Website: crate-barrel
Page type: review-order
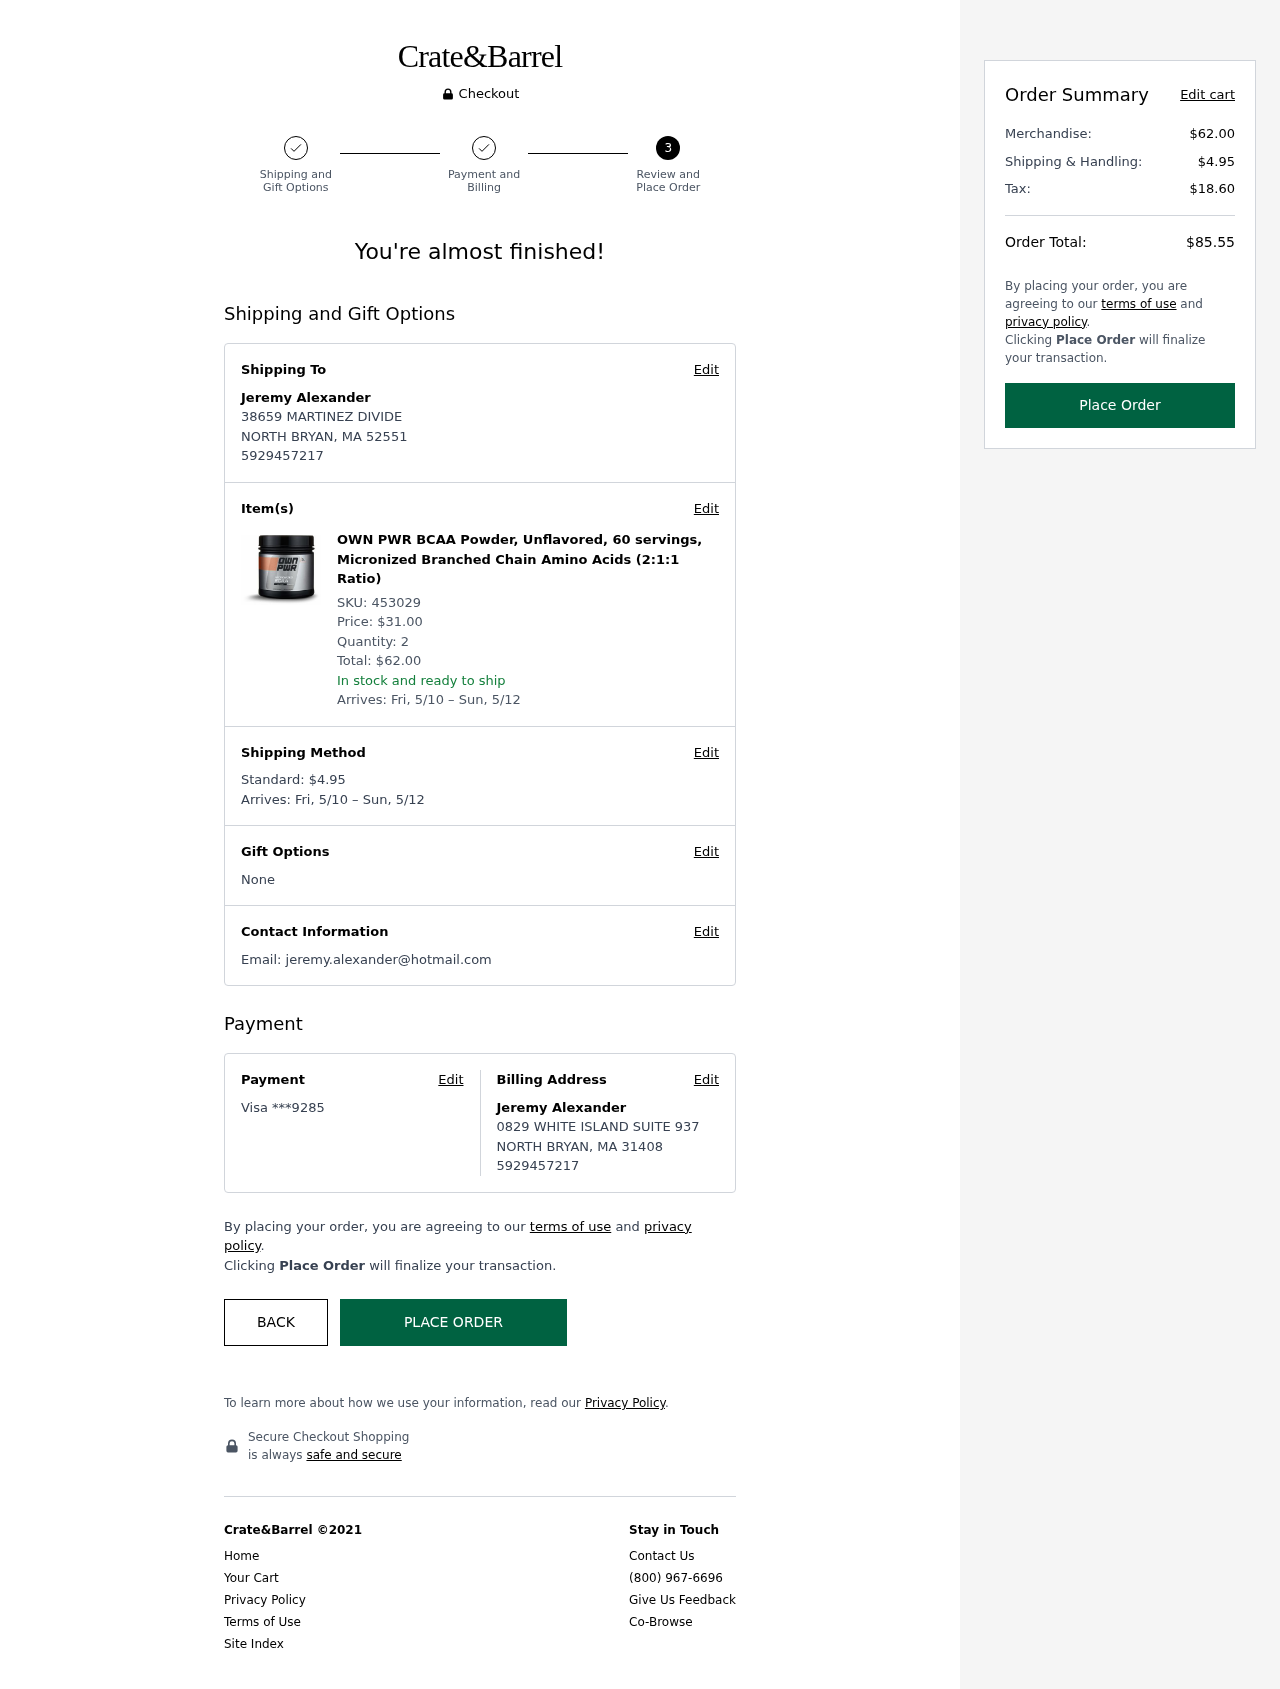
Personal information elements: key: PII_CARD_LAST4
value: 9285
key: PII_CARD_TYPE
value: Visa
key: PII_CITY_STATE_ZIP
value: NORTH BRYAN, MA 52551
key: PII_CITY_STATE_ZIP2
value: NORTH BRYAN, MA 31408
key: PII_EMAIL
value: jeremy.alexander@hotmail.com
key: PII_FULLNAME
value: Jeremy Alexander
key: PII_FULLNAME2
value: Jeremy Alexander
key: PII_PHONE
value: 5929457217
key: PII_PHONE2
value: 5929457217
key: PII_STREET
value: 38659 MARTINEZ DIVIDE
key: PII_STREET2
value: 0829 WHITE ISLAND SUITE 937
Product elements: key: PRODUCT1_NAME
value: OWN PWR BCAA Powder, Unflavored, 60 servings, Micronized Branched Chain Amino Acids (2:1:1 Ratio)
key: PRODUCT1_PRICE
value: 31
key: PRODUCT1_QUANTITY
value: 2
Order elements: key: ORDER_SKU
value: SKU: 453029
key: ORDER_ITEM_TOTAL
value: Total: $62.00
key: ORDER_DELIVERY_DATE
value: Arrives: Fri, 5/10 – Sun, 5/12
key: ORDER_SHIPPING_COST
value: $4.95
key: ORDER_SHIPPING_COST
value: Standard: $4.95
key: ORDER_SUBTOTAL
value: $62.00
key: ORDER_TAX
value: $18.60
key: ORDER_TOTAL
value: $85.55